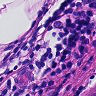
Metastatic tissue present: no